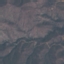
Land use / land cover: HerbaceousVegetation